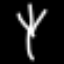
Label: fork